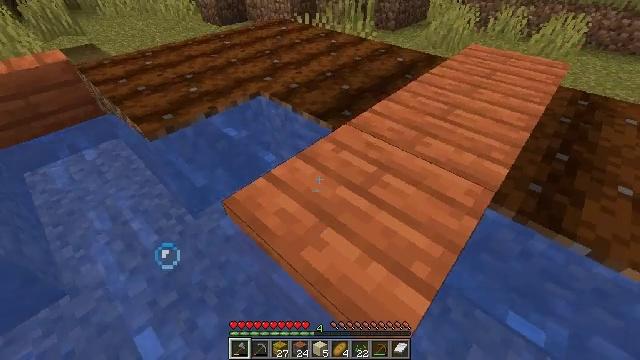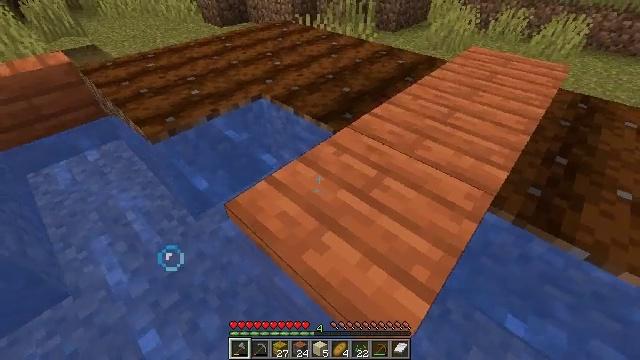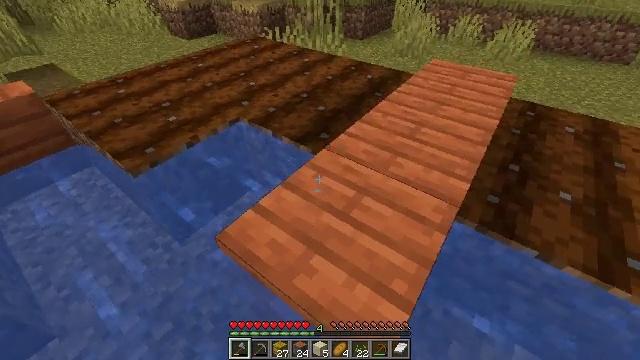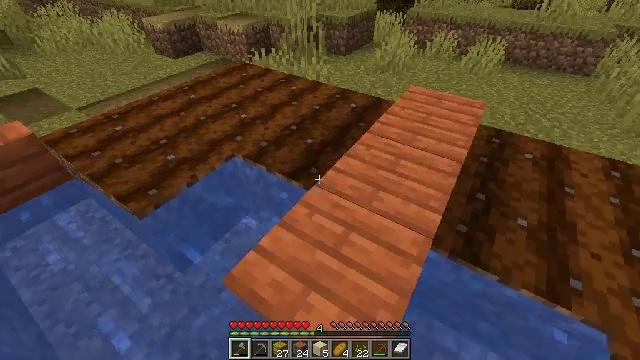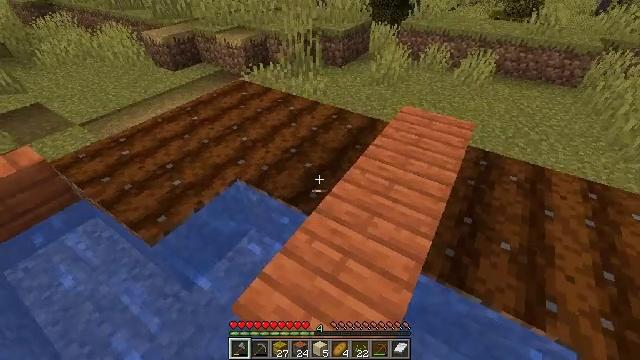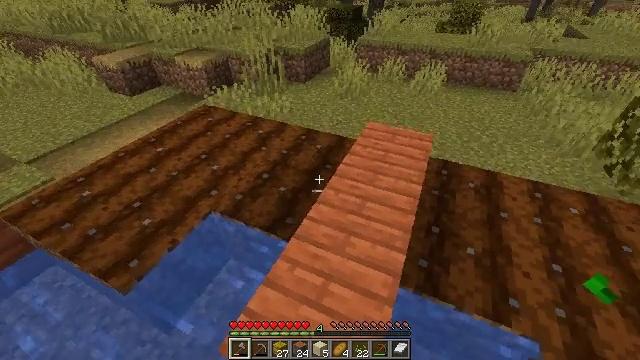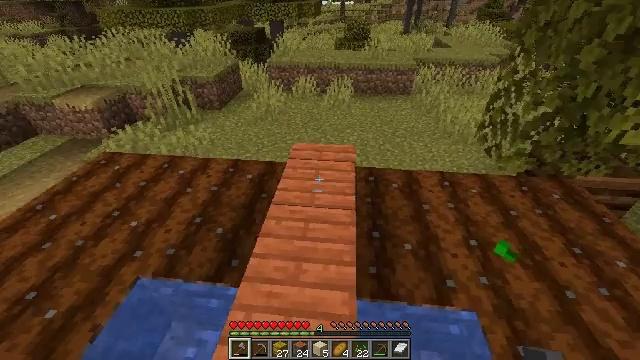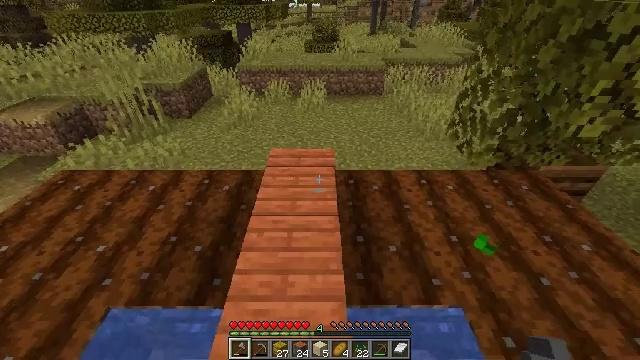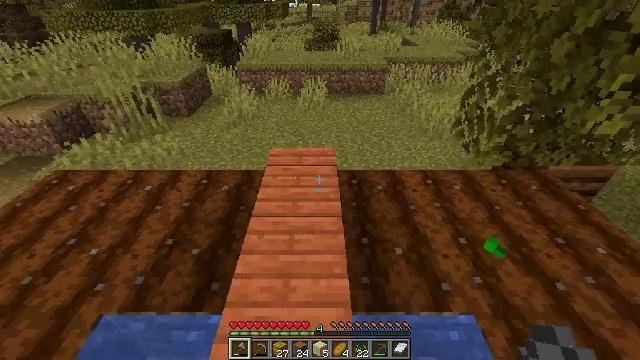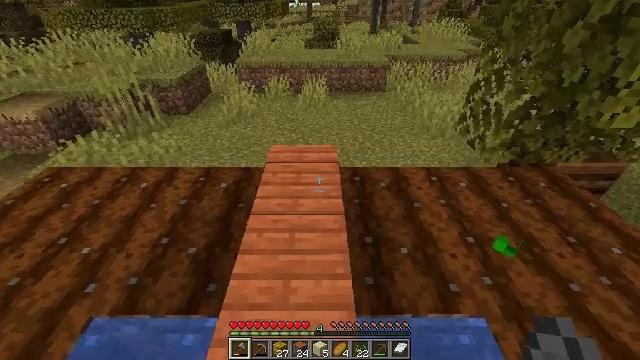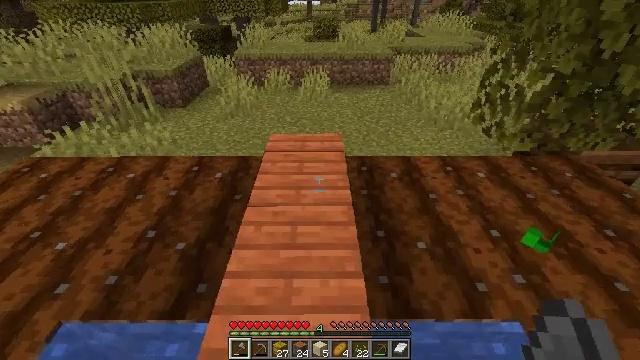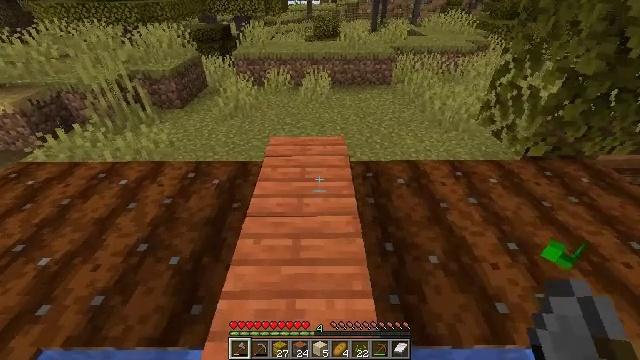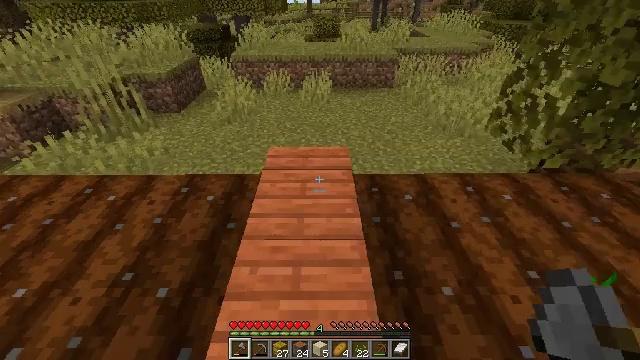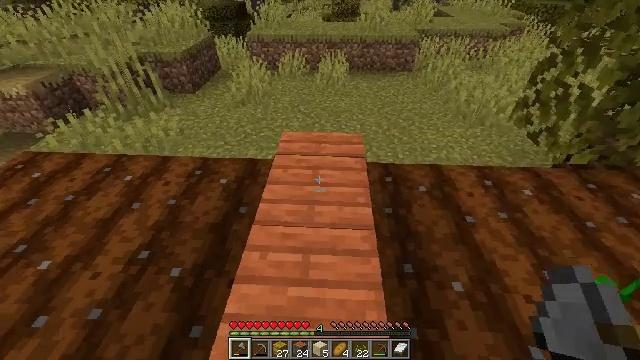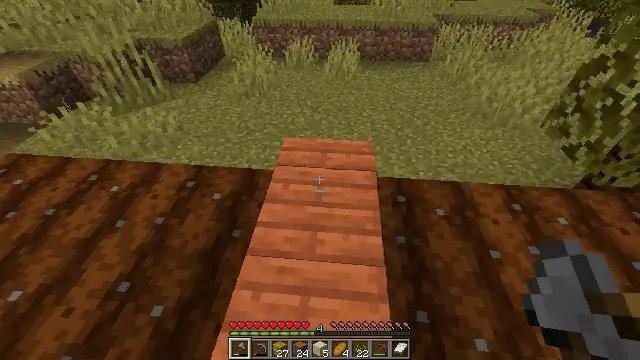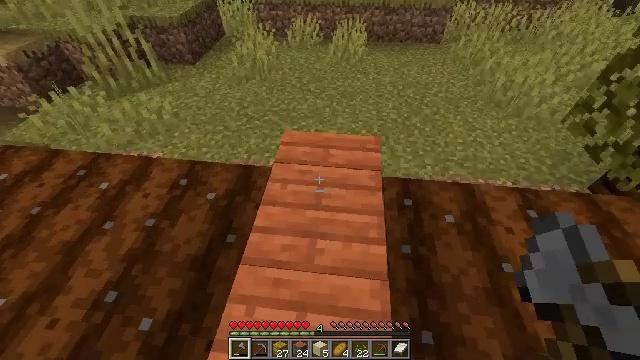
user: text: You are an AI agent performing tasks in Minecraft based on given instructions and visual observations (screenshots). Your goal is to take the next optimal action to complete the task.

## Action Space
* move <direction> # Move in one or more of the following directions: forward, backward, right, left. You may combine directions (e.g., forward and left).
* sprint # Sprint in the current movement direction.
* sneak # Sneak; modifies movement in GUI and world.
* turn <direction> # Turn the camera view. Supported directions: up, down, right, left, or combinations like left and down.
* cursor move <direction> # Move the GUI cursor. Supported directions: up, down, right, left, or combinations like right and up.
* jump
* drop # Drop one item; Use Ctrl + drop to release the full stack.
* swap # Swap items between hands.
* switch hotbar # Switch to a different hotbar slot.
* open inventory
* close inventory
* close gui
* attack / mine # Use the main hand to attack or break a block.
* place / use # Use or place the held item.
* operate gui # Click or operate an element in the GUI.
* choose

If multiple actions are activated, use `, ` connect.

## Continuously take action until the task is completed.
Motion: motion action
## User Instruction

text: Mine acacia planks.
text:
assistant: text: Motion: move forward
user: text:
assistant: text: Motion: move forward, turn right
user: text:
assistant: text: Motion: move forward, turn right
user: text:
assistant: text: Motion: move forward
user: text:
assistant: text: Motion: move forward, turn right and up
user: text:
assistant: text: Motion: move forward, turn right and up
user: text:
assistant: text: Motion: move forward, turn right
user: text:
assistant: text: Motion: move forward
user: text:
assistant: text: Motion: move forward
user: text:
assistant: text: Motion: move forward
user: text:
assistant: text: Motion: move forward
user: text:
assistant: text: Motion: move forward
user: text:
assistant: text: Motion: move forward, turn left and down
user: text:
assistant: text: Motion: move forward, turn left and down
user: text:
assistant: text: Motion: move forward, turn left and down
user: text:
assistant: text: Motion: move forward, turn down
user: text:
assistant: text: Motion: move forward, turn down
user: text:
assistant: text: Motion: move forward, turn right and down
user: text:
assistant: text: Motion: turn down, attack / mine
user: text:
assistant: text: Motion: attack / mine
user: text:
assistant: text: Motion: attack / mine
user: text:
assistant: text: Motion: attack / mine
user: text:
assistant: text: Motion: turn left and down, attack / mine
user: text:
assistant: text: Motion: turn left and down, attack / mine
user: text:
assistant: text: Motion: turn left, attack / mine
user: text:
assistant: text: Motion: turn left, attack / mine
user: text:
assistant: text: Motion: turn left, attack / mine
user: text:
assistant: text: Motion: turn left, attack / mine
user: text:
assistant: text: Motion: turn left and down, attack / mine
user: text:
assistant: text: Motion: turn left and down, attack / mine